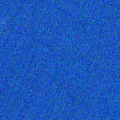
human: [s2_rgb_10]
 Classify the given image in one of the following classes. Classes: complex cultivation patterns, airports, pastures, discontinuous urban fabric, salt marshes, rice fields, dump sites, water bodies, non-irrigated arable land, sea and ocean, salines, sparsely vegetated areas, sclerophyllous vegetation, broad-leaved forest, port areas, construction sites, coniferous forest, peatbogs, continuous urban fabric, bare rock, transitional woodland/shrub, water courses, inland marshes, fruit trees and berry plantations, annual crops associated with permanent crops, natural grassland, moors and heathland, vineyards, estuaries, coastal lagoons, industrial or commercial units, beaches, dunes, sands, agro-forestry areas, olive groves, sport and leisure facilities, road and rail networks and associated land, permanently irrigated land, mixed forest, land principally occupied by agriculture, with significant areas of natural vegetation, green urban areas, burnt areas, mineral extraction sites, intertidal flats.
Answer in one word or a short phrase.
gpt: sea and ocean